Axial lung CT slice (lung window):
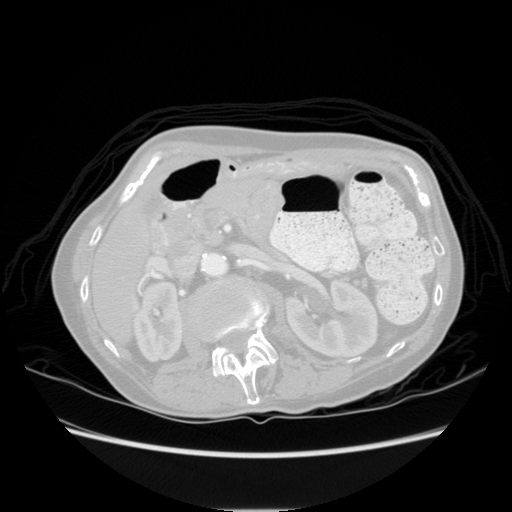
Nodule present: no